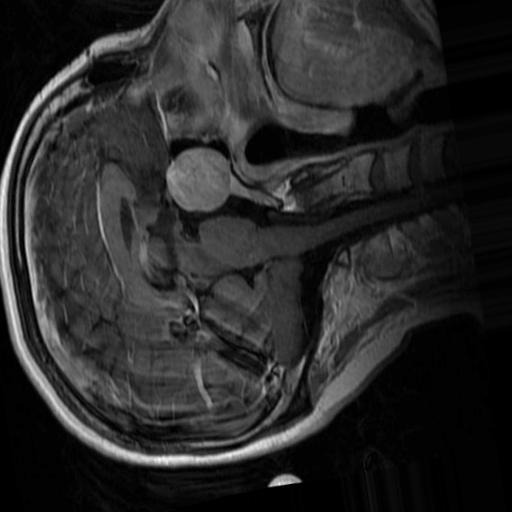
Label: brain_tumor